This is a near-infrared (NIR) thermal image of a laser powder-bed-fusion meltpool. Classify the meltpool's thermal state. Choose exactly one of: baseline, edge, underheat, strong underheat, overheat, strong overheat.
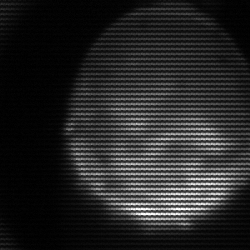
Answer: edge